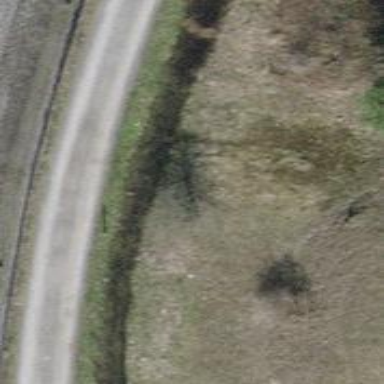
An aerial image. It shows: Ditch in the surroundings.